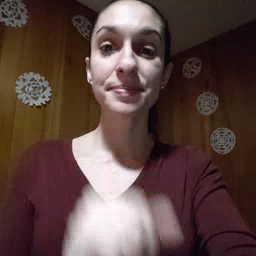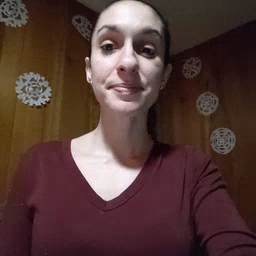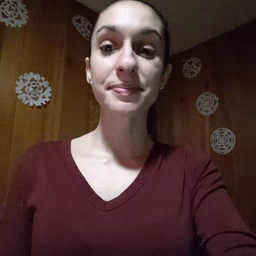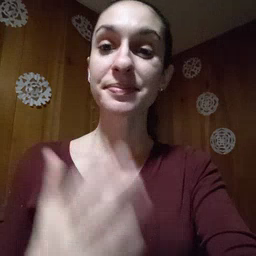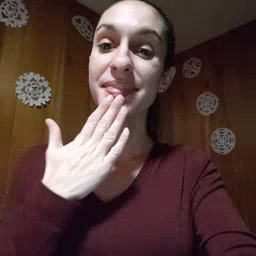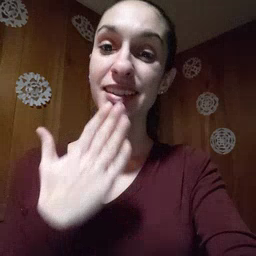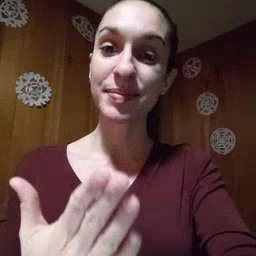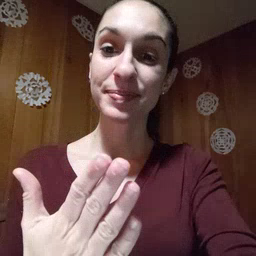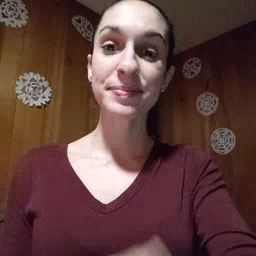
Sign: thankyou